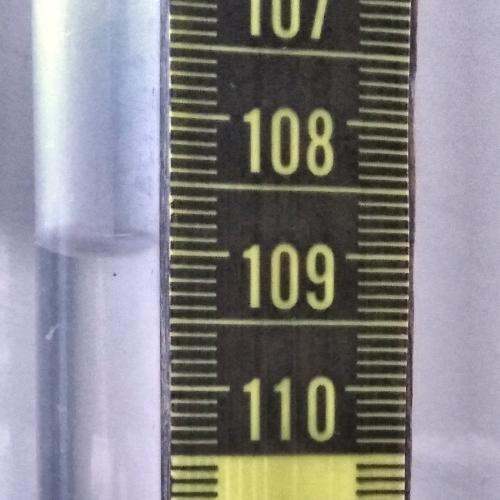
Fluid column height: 109.0 cm